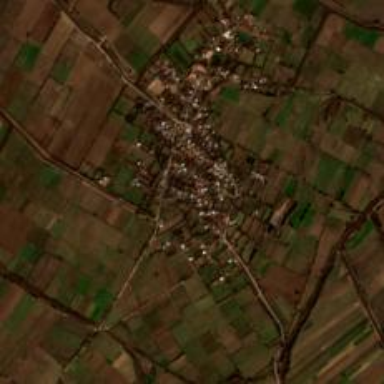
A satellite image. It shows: Village area.